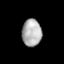
Tissue: lung
Cell type: Epithelial cells
Senescence score: 0.1724
Nuclear area (px): 520
Mean DAPI intensity: 175.206